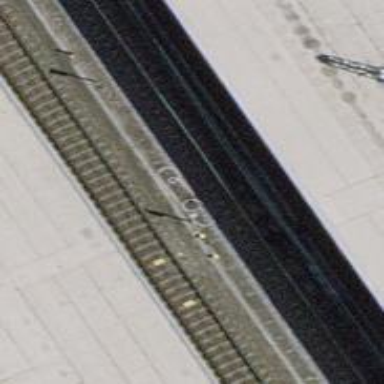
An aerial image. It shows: Railway signal.